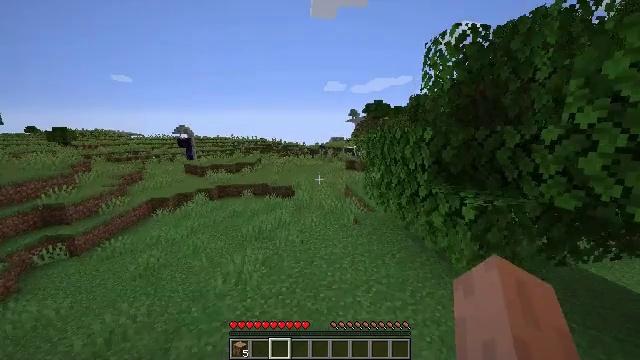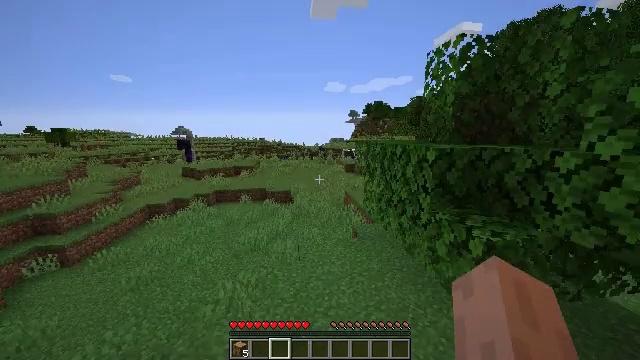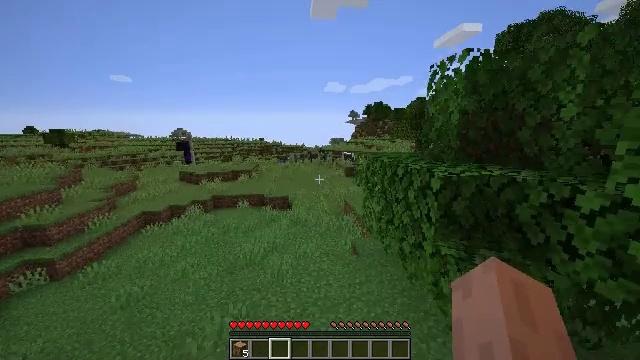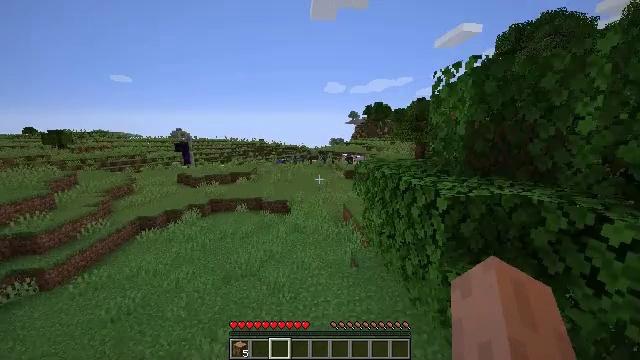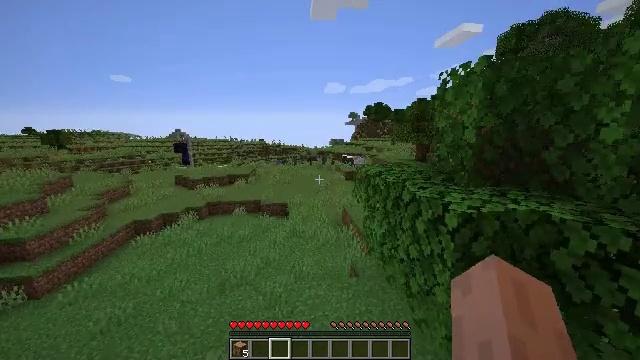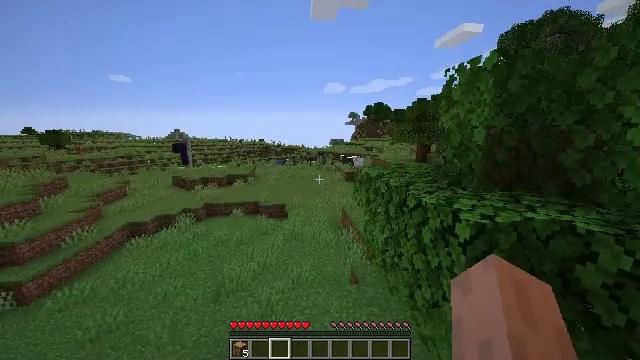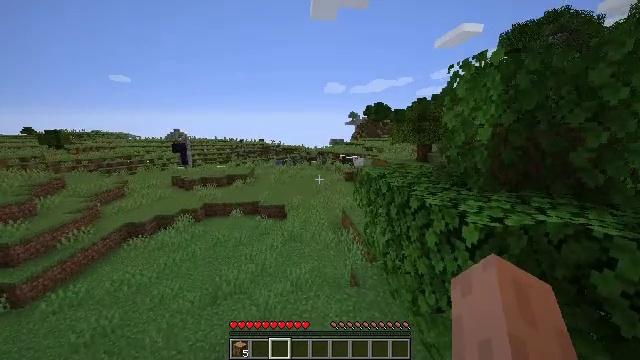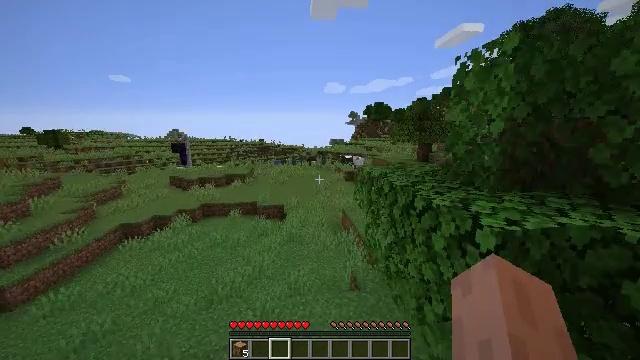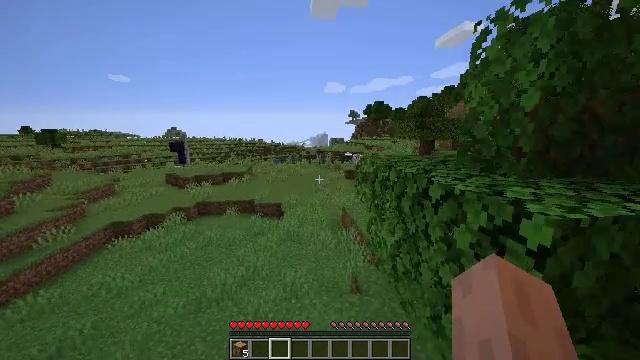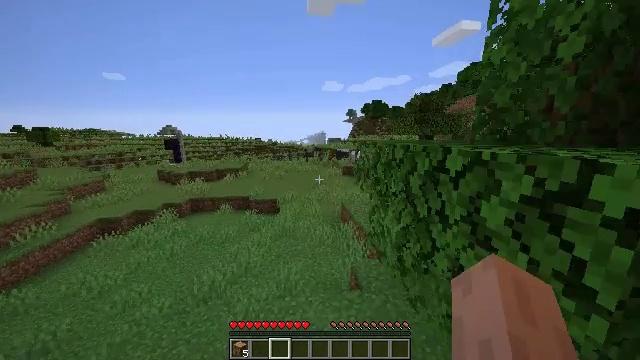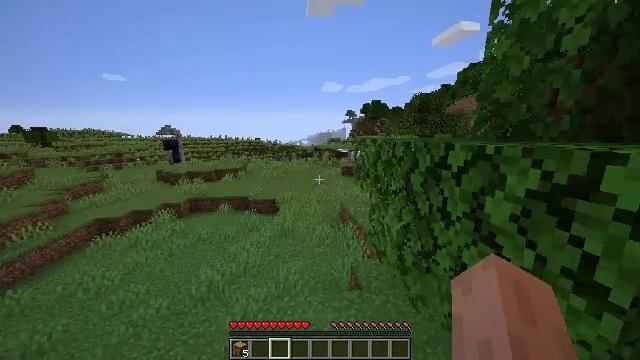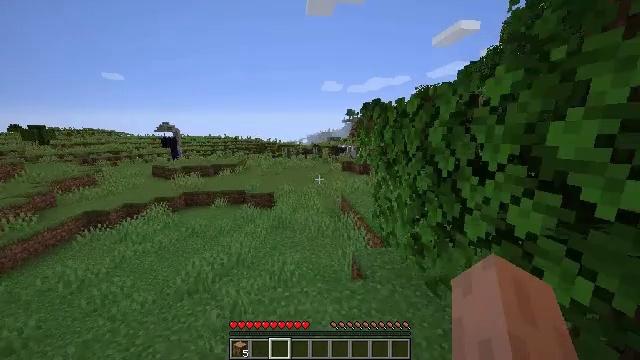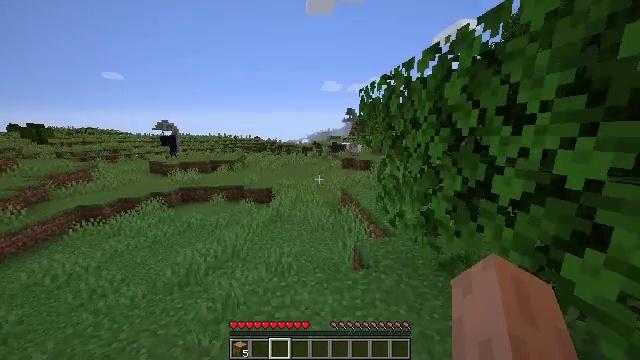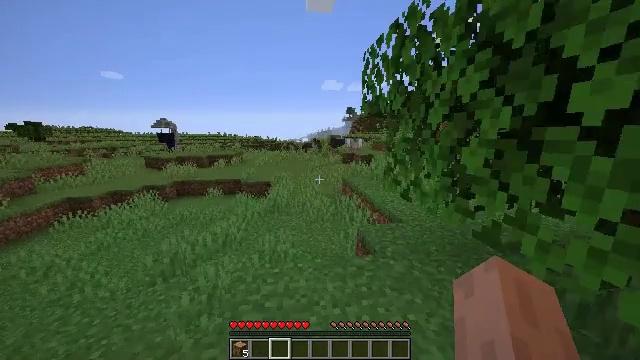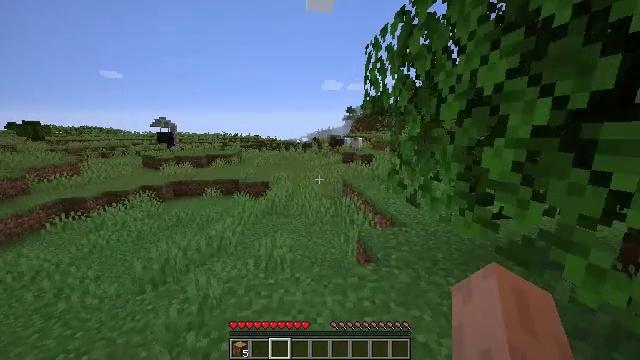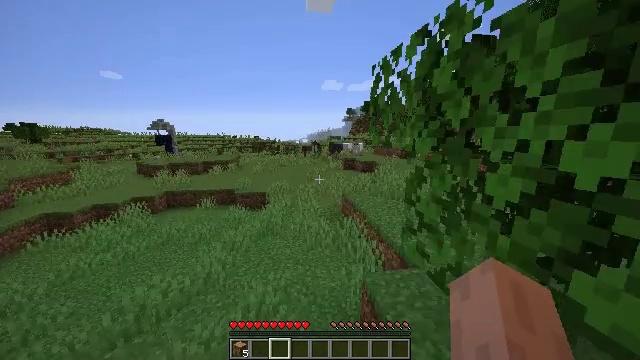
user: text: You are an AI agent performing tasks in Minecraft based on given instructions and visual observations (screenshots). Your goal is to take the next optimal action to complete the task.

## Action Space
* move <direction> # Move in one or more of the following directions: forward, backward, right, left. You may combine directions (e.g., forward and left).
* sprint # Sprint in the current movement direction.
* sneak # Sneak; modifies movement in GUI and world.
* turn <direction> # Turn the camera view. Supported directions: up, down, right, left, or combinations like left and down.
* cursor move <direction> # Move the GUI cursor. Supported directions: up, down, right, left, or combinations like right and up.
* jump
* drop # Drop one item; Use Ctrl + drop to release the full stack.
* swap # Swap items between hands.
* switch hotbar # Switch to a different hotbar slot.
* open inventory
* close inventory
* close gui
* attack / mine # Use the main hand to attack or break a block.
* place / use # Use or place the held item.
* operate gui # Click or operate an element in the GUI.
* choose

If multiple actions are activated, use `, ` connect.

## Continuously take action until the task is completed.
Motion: motion action
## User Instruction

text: Break the gravel block.
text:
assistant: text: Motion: move forward, jump
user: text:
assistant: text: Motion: move forward, jump
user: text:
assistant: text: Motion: move forward, jump
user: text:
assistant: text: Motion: move forward, jump
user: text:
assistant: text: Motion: move forward, jump
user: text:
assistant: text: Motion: move forward, jump
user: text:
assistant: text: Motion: move forward, jump
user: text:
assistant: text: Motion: move forward, jump
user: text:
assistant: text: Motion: move forward, jump
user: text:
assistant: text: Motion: move forward, jump
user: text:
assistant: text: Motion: move forward, jump
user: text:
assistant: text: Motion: move forward, jump
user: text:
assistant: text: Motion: move forward, jump
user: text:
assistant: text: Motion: move forward, jump
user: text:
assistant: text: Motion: move forward, jump
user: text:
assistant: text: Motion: move forward, jump
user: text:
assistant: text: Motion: move forward, jump
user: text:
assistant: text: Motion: move forward and move left, jump
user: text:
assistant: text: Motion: move forward and move left, jump
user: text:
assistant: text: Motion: move forward and move left, jump
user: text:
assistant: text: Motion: move forward, jump
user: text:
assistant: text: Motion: move forward, jump
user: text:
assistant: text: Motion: move forward, jump
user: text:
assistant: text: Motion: move forward, jump
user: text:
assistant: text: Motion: move forward, jump
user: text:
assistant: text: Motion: move forward and move left, turn right and up, jump
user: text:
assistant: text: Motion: move forward and move left, turn right and up, jump
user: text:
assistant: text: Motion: move forward and move left, turn right and up, jump
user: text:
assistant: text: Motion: move forward and move left, turn right, jump
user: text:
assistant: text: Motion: move forward and move left, jump